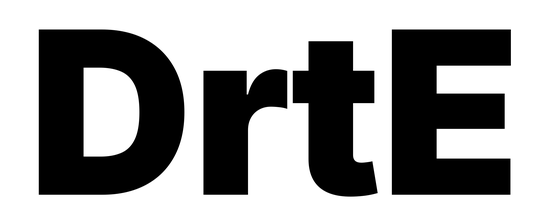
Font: Inter_Black